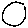
Label: circle